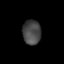
Tissue: lung
Cell type: Epithelial cells
Senescence score: 0.1863
Nuclear area (px): 440
Mean DAPI intensity: 70.63